Question: After reading <URL> article I wanted to try to do the same, but to speed things up the rendering part I've wanted to be performed on the GPU, needless to say why the triangles or any other geometric objects should be rendered on GPU rather than CPU.
Here's one nice image of the process:

# The task:
1. Render 'set of vertices'
2. Estimate the difference pixel by pixel between the rendered 'set of vertices' and the Mona Lisa image (Mona Lisa is located on GPU in texture or PBO no big difference)
# The problem:
In this case according to our task
1. Render 'set of vertices' (handled by OpenGL)
2. Estimate the difference pixel by pixel between the rendered 'set of vertices' and the Mona Lisa image (handled by OpenCL or Cuda)
So in this case I'm forced to do copies from FBO to PBO (Pixel Buffer Object) to get rendered 'set of vertices' available for OpenCL/Cuda. I know how fast are Device to Device memory copies but according to the fact that I need to do thousands of these copies it makes sense not to do so...
1. Render with OpenGL to PBO (somehow, I don't know how, It also might be impossible to do so)
2. Render the image and estimate the difference between images totally with OpenGL (somehow, I don't know how, maybe by using shaders, the only problem is that I've never written a shader in my life and this might take months of work for me...)
3. Render the image and estimate the difference between images totally with OpenCL/Cuda (I know how to do this, but also it will take months to get stable and more or less optimized version of renderer implemented in OpenCL or Cuda)
# The question
Can anybody help me with writing a shader for the above process or maybe point-out the way of rendering the Mona Lisa to PBO without copies from FBO...
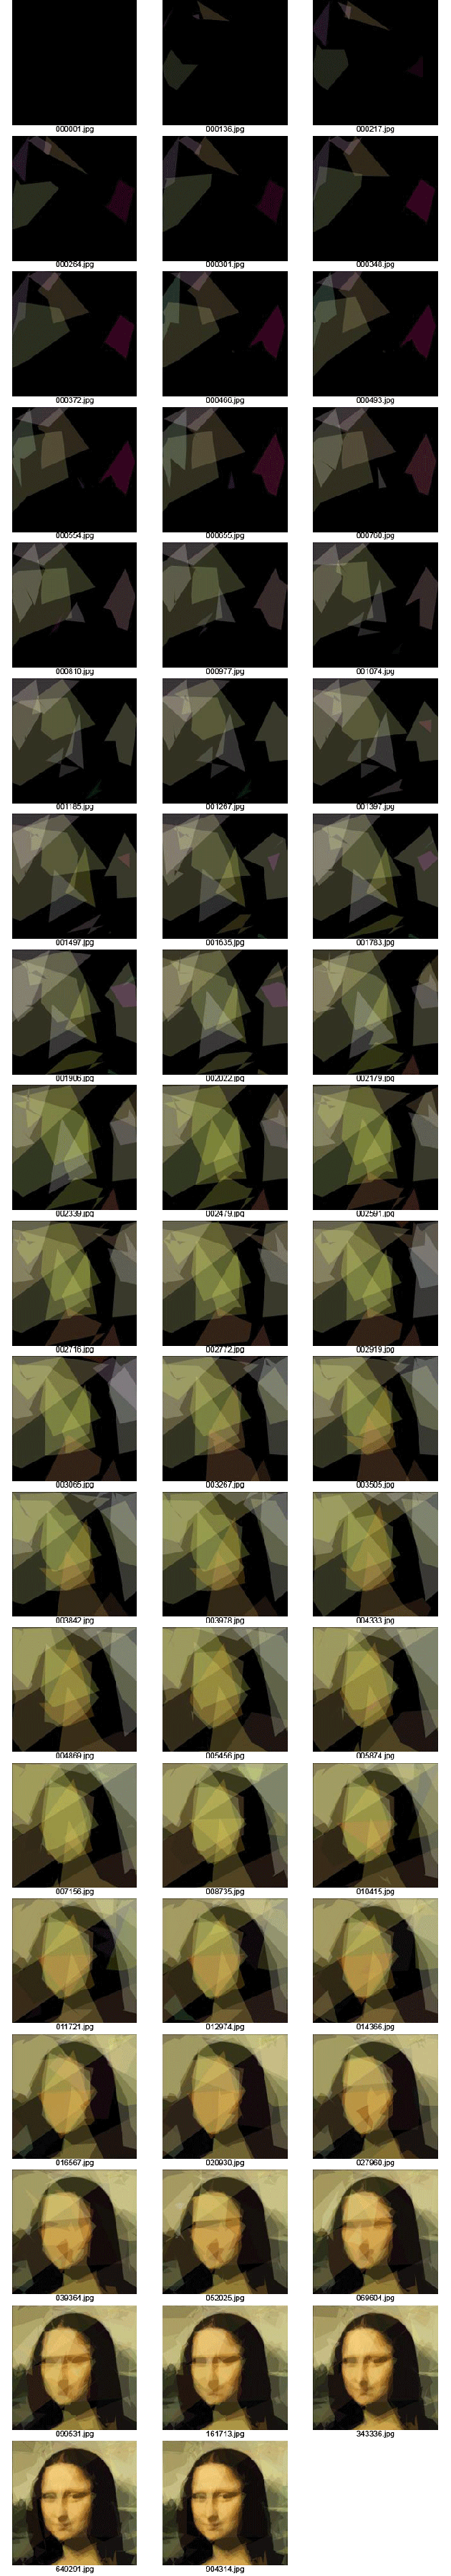
Answer: My gut feeling is that the Shader approach is also going to have the same IO problem, you certainly can compare textures in a shader as long as the GPU supports PS 4.0 or higher; but you've still got to get the source texture (Mona Lisa) on to the device in the first place.
Edit: Been digging around a bit and this forum post might provide some insight:
<URL>.
The poster, Komat, provides an example of the shader on the 2nd page.